Question: I have a chart where I am comparing two years worth of data. I have a series group that filters the data for each year.
The problem is that the secondary group series is not starting at the first data point.
Is there a parameter I can set to get this working?

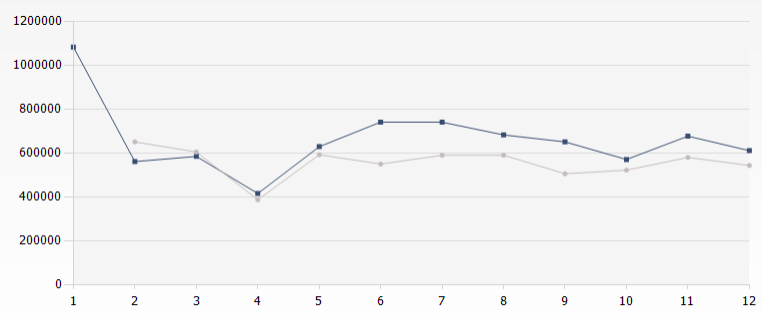
Answer: Got this working after starting with a new chart. I believe there was a setting that I was overriding in the nonworking chart. I will post the problem when I find out just in case anyone else has the same issue.